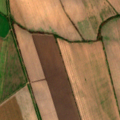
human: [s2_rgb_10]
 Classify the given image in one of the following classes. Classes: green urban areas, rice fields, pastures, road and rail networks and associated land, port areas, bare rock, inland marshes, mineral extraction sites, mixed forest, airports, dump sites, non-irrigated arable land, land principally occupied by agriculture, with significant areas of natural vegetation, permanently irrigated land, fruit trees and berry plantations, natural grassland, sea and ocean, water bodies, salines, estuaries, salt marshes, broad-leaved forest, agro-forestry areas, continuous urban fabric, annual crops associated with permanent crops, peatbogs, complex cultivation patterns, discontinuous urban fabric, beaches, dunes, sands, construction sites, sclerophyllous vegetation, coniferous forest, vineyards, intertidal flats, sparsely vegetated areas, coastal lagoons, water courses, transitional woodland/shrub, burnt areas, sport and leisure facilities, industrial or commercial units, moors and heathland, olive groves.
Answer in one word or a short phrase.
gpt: non-irrigated arable land